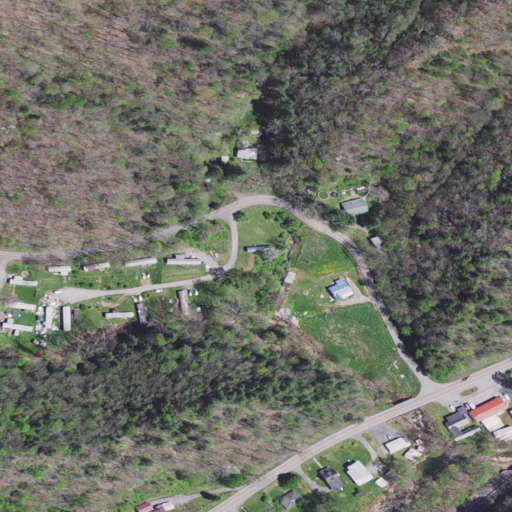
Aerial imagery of valley in Virginia named Gose Hollow containing deciduous forest, low intensity development, mixed forest, medium intensity development, open development, grassland, high intensity development, and evergreen forest